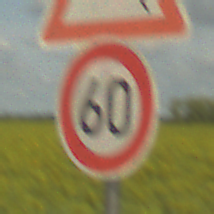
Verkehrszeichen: Geschwindigkeit60
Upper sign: WildwechselRechts
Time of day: Midday
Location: Outdoor (RoadRail)
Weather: PartlyCloudy
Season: NotSpecified
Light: Natural